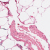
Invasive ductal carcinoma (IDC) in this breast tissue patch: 0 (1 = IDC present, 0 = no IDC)